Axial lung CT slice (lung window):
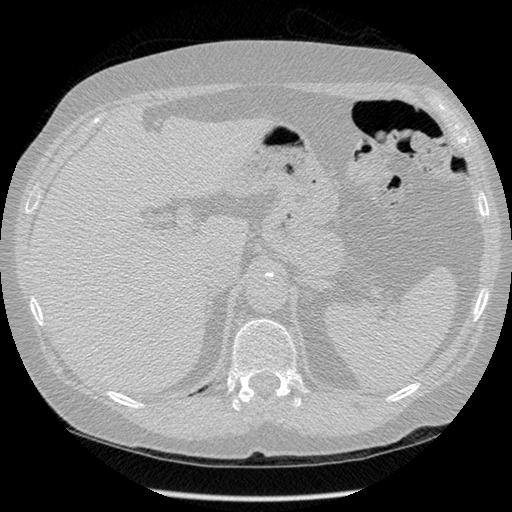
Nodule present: no